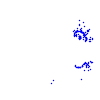
Particle: proton